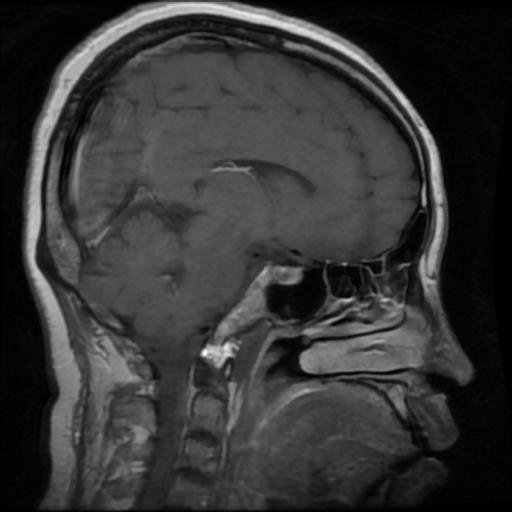
Label: pituitary